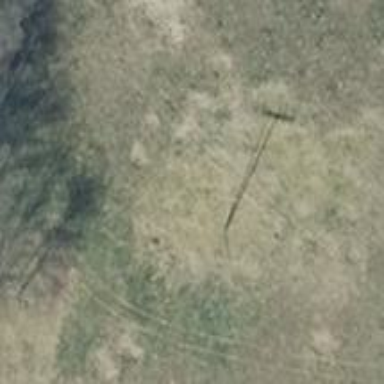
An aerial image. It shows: Power pole.